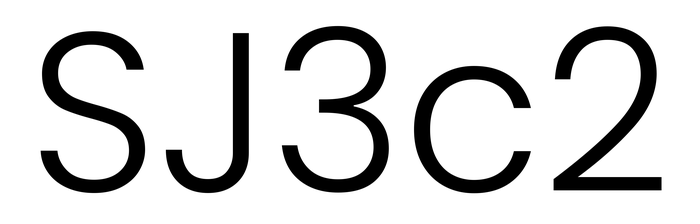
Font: Poppins-Light